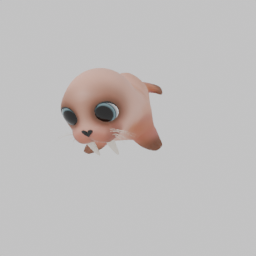
Label: animals